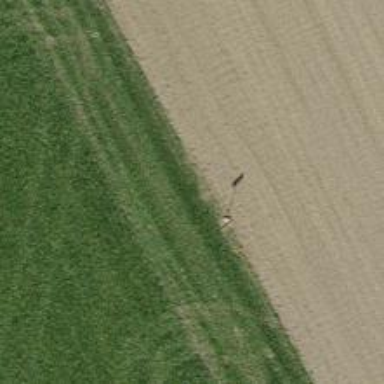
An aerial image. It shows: Pole with roof covering.